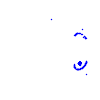
Particle: pion